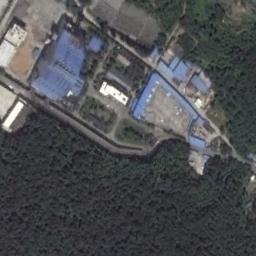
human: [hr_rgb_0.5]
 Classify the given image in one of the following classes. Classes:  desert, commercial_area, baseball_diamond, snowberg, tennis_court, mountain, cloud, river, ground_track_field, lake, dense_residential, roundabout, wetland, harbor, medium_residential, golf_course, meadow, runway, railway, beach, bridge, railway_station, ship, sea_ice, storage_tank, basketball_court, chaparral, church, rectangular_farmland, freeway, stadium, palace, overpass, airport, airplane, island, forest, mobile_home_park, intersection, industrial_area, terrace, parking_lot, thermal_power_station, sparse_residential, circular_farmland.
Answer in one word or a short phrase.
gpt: industrial_area